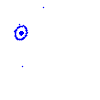
Particle: pion